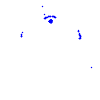
Particle: proton